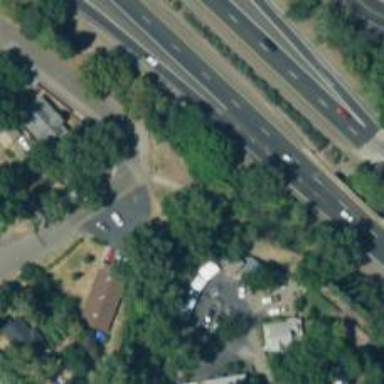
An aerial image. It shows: Shared cycleway.